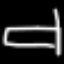
Label: bed